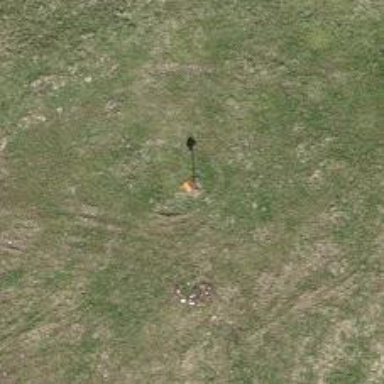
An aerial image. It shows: View of pole with roofed pipeline marker.